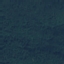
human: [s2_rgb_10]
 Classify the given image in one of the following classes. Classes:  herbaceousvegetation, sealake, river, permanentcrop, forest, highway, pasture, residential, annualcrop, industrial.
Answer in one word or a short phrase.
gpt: Forest